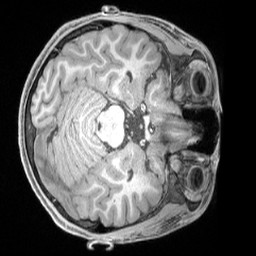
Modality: T1w
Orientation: axial
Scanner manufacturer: siemens
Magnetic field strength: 3 T
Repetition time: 2.4 s
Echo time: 0.00224 s